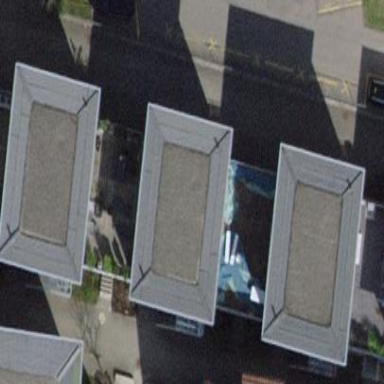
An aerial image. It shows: Terrace building with flat roof.